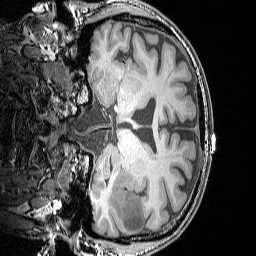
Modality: T1w
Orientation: coronal
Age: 61
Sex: male
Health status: ill
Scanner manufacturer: siemens
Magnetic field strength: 3 T
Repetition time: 1.75 s
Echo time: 0.00418 s